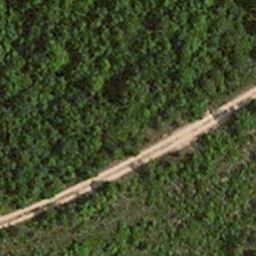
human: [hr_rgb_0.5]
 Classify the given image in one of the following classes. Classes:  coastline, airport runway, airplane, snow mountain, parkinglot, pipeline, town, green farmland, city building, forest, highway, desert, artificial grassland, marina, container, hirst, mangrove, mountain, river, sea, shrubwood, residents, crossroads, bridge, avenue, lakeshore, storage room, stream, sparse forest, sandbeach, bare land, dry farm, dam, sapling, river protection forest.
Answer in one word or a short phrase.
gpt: avenue